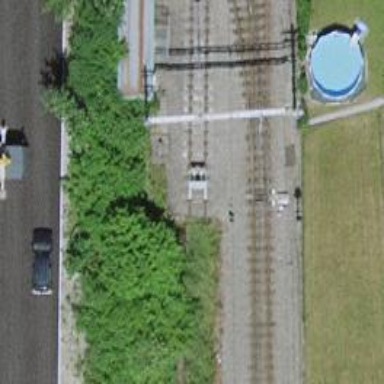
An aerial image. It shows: Railway buffer stop.